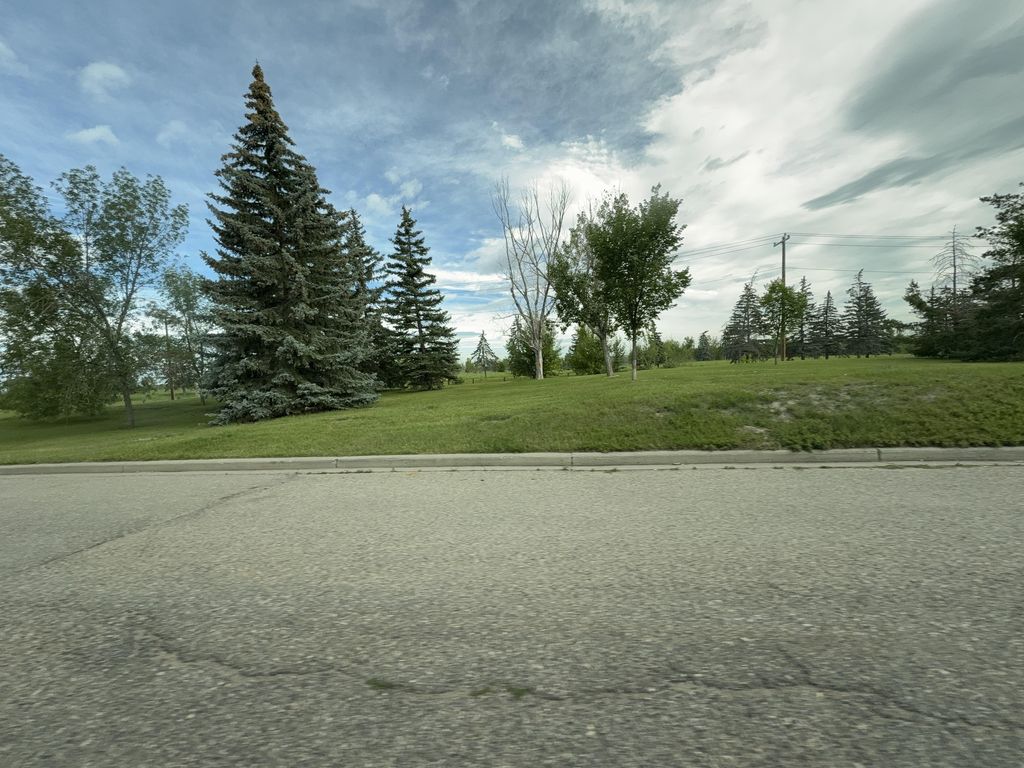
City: calgary